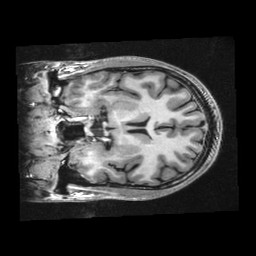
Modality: T1w
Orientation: coronal
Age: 38
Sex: male
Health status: healthy
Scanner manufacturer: ge
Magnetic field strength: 3 T
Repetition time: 0.008448 s
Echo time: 0.003184 s